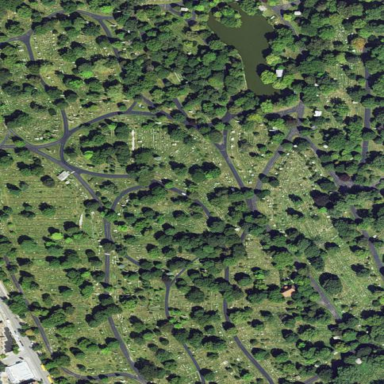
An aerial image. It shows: Cemetery.